【题型】解答题　【知识点】平面几何　【难度】easy
王老师在做折纸游戏，现有一张边长为1的正三角形纸片$ABC$，将点$A$翻折后恰好落在边$BC$上的点$F$处，折痕为$DE$，设$BD = x$，$BF = y$。

(1) 求$x$，$y$满足的关系式；

(2) 求$x$的取值范围。
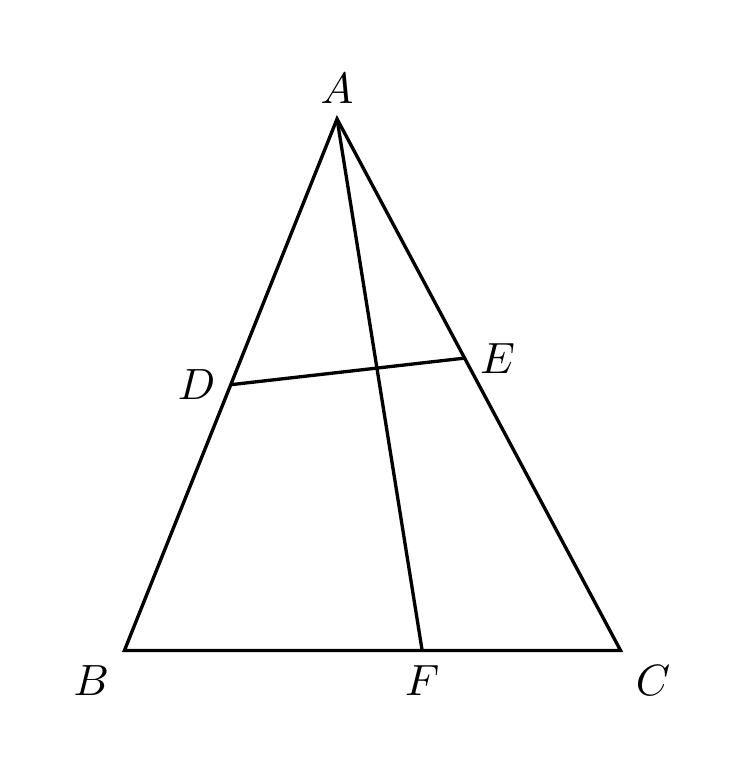
【解答】
【答案】(1) $y^2 - xy + 2x - 1 = 0$；(2) $(0, 4 - 2\sqrt{3}]$

【分析】(1) 连接$DF$，由翻折的特点可得$DE$垂直平分$AF$，则$AD = DF$，在$\triangle BDF$中，运用余弦定理可得$x$，$y$的关系式；

(2) 由(1)的关系式，解得$x$关于$y$的式子，换元后，运用基本不等式可得所求范围，注意等号成立的条件。

【详解】解：(1) 如图连接$DF$，由点$A$翻折后恰好落在边$BC$上的点$F$处，

折痕为$DE$，可得$DE$垂直平分$AF$，则$AD = DF$，

由等边三角形$ABC$的边长为1，且$BD = x$，

可得$AD = 1 - x$，$DF = 1 - x$，

在$\triangle BDF$中，$\angle B = 60^\circ$，

由余弦定理可得：$DF^2 = BD^2 + BF^2 - 2BD \cdot BF \cdot \cos B$，

即$(1 - x)^2 = x^2 + y^2 - 2xy \cdot \dfrac{1}{2}$，

化简可得：$y^2 - xy + 2x - 1 = 0$，

即$x$、$y$满足的关系式为：$y^2 - xy + 2x - 1 = 0$。

(2) 由(1)可得$y^2 - xy + 2x - 1 = 0$，

解得：$x = \dfrac{y^2 - 1}{y - 2}$，

设$y - 2 = t$，由$0 < y < 1$，可得：$-2 < t < -1$，

则$y = t + 2$，

$x = \dfrac{(t + 2)^2 - 1}{t} = t + \dfrac{3}{t} + 4 = 4 - \left(-t + \dfrac{3}{-t}\right) \le 4 - 2\sqrt{(-t) \cdot \dfrac{3}{-t}} = 4 - 2\sqrt{3}$，

当且仅当$t = -\sqrt{3}$，即$y = 2 - \sqrt{3} \in (0,1)$，等号成立，

则$x$的取值范围是：$(0, 4 - 2\sqrt{3}]$。

【点睛】本题考查平面几何的翻折问题，考查解三角形的余弦定理，以及变量的取值范围的求法，注意运用换元法和基本不等式，考查运算能力。
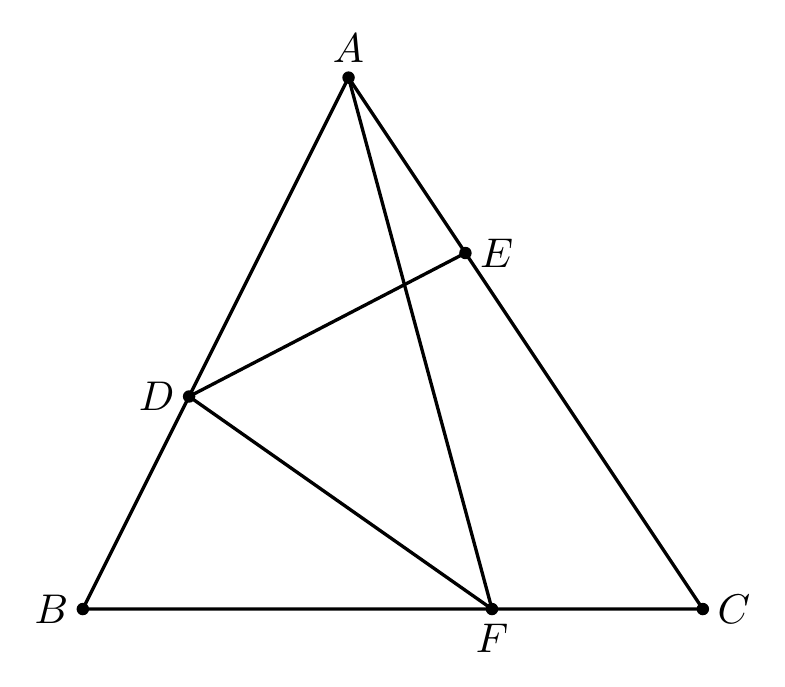